Interaction volume radius: 5 \u00c5
Interaction volume height: 15 \u00c5
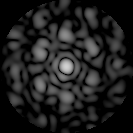
Disorder parameter: 0.6507